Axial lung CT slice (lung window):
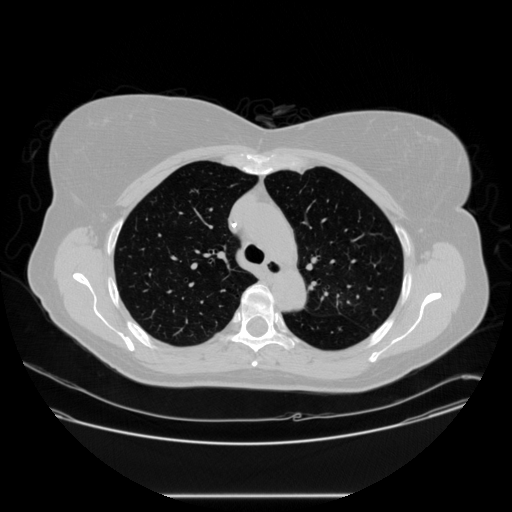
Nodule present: no